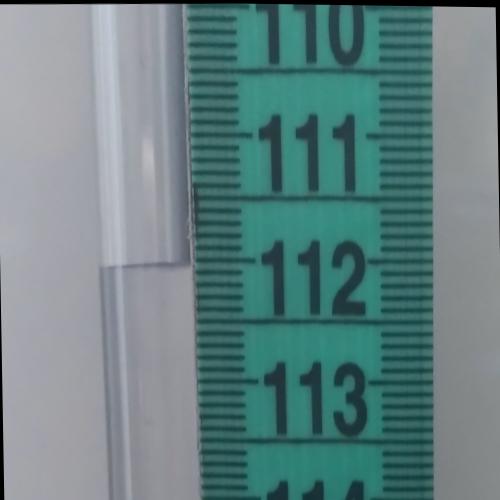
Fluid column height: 112.0 cm